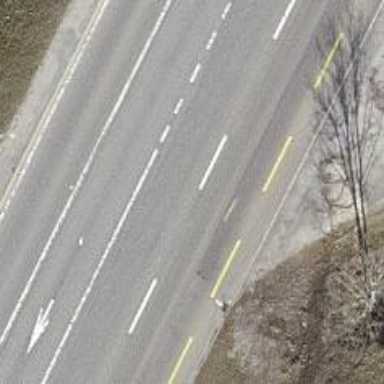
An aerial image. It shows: Asphalt road classified as primary highway.